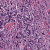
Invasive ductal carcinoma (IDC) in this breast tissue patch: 1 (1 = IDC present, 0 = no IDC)